Question:
I currently have two entities called as Person and Rem.
Person entity has a relationship called theRem with Rem and Person is a parent Event.
Rem entity has a attribute called Date which i need to retrieve using the Person entity,how do i do this?
here is my code:
'''
AppDelegate *appDelegate = (AppDelegate *)[[UIApplication sharedApplication]delegate];
NSFetchRequest *fetchRequest = [[NSFetchRequest alloc] init];
// Edit the entity name as appropriate.
NSManagedObjectContext *managedObjectContext=[appDelegate managedObjectContext];
NSEntityDescription *entity = [NSEntityDescription entityForName:@"Person" inManagedObjectContext:managedObjectContext];
[fetchRequest setEntity:entity];
NSSortDescriptor *sortDescriptor = [[NSSortDescriptor alloc]initWithKey:@"Date" ascending:YES];
[fetchRequest setSortDescriptors:@[sortDescriptor]];
//Fetch from core data in background thread
NSError *error;
allArray = [managedObjectContext executeFetchRequest:fetchRequest error:&error];
'''
i know the above code doesnt work,but somewhere in the apple documentation i read i could try something like this
'''
NSSortDescriptor *sortDescriptor = [[NSSortDescriptor alloc]initWithKey:@"theRem.Rem" ascending:YES];
'''
can anyone help me out?
Thanks
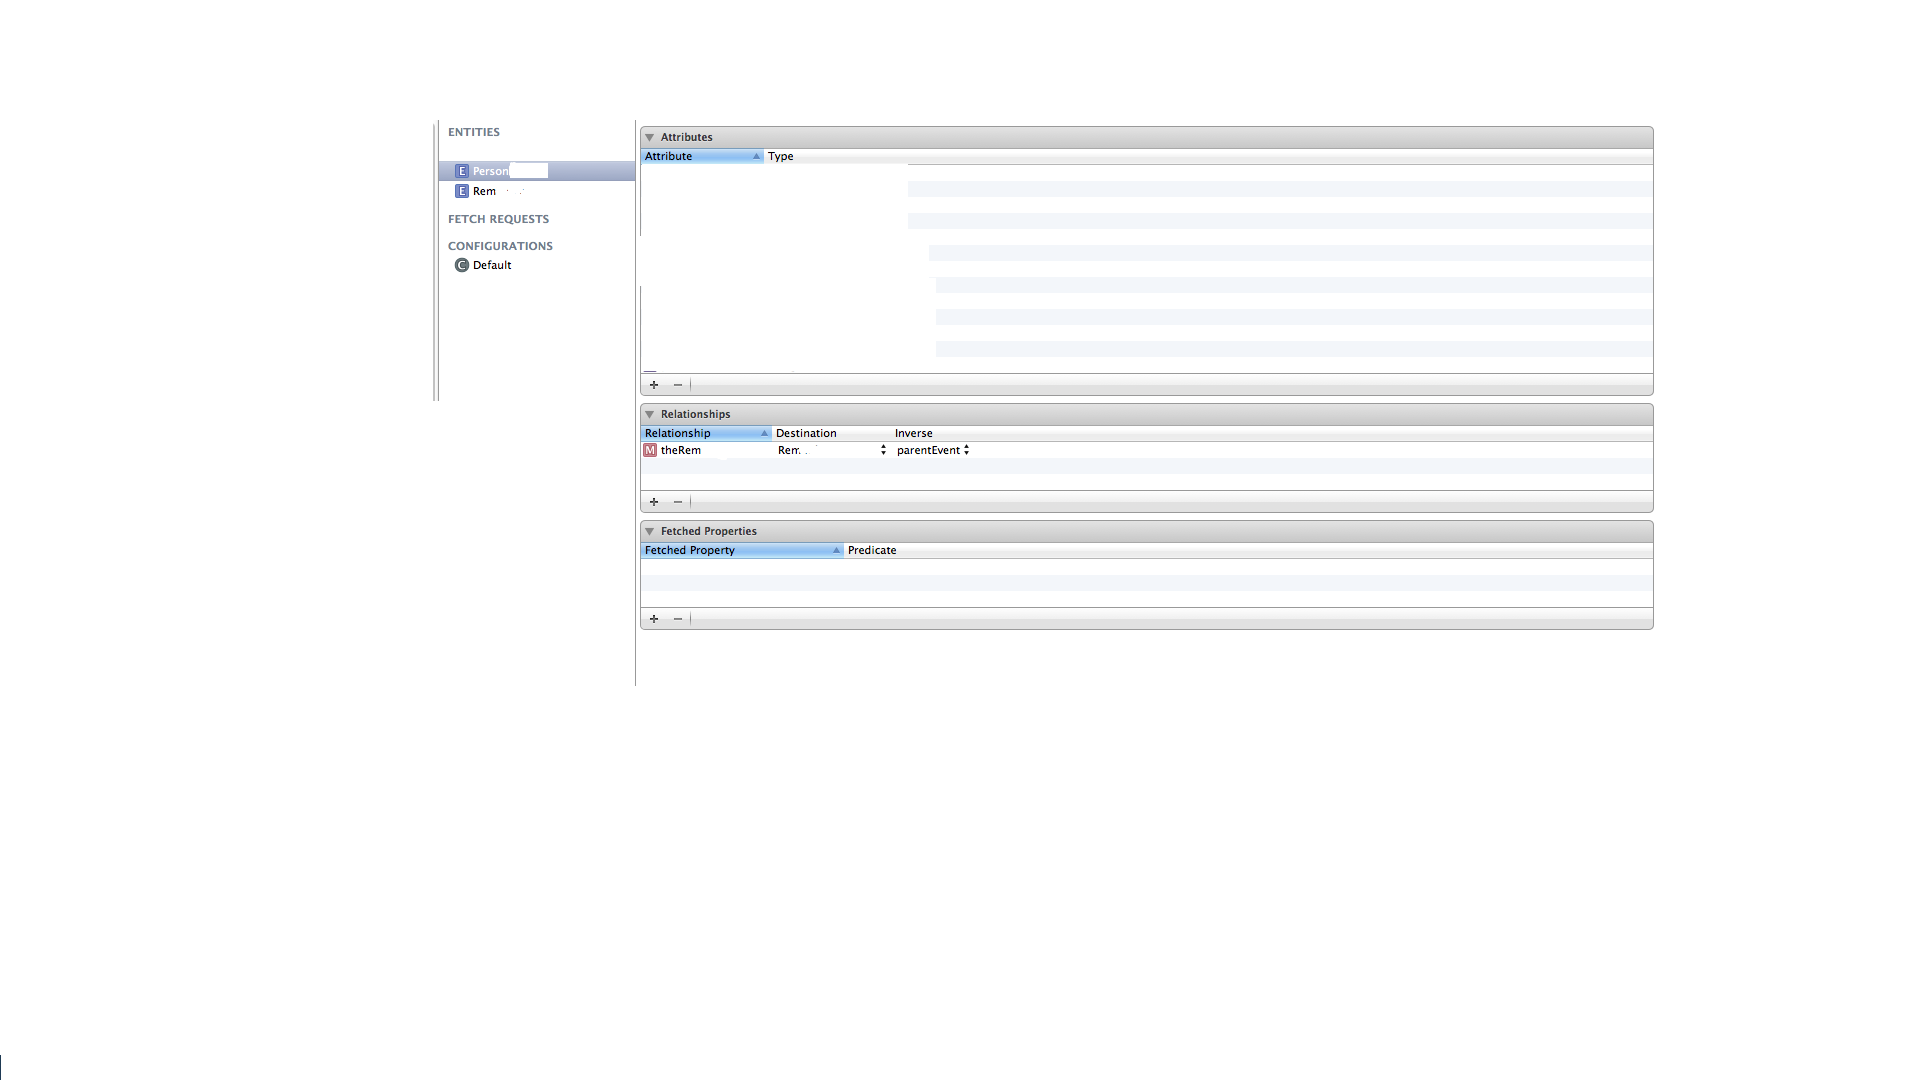
Answer: I guess you are confusing predicate with sort descriptor. When creating a predicate you could specify a key path ('@"theRem.date"') to reach out to your relationship objects property. Thats not the case with sort descriptor. Since you have the person object, for accessing the relationship object's date use the following code:
'''
AppDelegate *appDelegate = (AppDelegate *)[[UIApplication sharedApplication]delegate];
NSFetchRequest *fetchRequest = [[NSFetchRequest alloc] init];
// Edit the entity name as appropriate.
NSManagedObjectContext *managedObjectContext=[appDelegate managedObjectContext];
NSEntityDescription *entity = [NSEntityDescription entityForName:@"Person" inManagedObjectContext:managedObjectContext];
[fetchRequest setEntity:entity];
NSError *error;
allArray = [managedObjectContext executeFetchRequest:fetchRequest error:&error];
//Fetch the date for all person objects
for (Person *perObj in allArray){
NSLog("Date of rem: %@", perObj.theRem.date);
}
'''
// If you don't have a Person class created you can also use the below for loop instead:
'''
for(NSManagedObject *perObj in allArray){
NSLog("Date of rem: %@", [[perObj valueForKey:@"theRem"] valueForKey:@"date"]];
}
'''